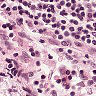
Metastatic tissue present: no